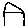
Label: house